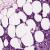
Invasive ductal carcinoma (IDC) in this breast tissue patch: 1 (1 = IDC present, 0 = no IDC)